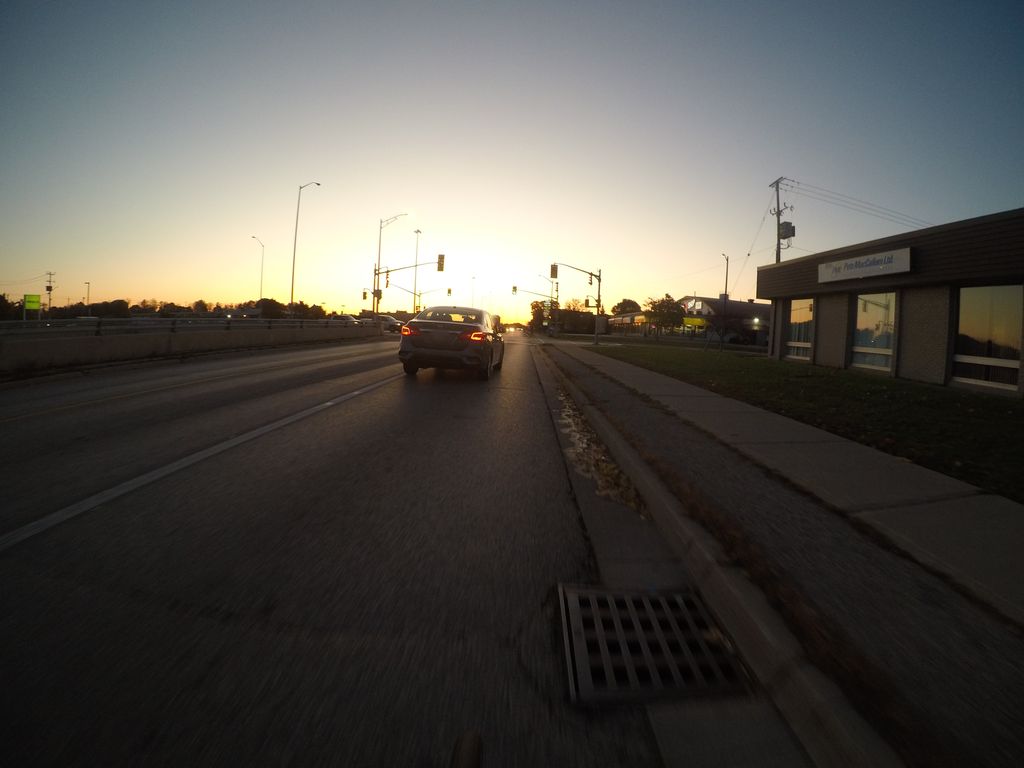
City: kitchener-waterloo